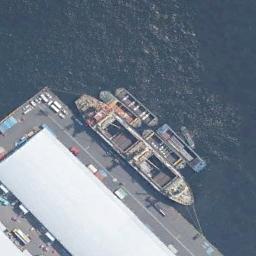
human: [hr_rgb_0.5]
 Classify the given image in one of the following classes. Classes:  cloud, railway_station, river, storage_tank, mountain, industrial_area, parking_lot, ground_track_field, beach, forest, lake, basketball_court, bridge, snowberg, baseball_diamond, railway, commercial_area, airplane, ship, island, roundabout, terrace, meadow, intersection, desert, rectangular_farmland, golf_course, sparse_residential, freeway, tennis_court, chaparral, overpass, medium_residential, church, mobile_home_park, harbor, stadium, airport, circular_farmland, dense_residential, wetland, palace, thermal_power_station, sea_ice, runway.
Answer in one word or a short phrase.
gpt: ship